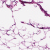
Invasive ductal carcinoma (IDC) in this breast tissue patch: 0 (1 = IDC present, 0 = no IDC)